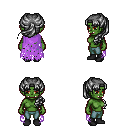
a pixel art fantasy rpg character, female body template, orc, green skin, maroon tattered cape, teal pants, gray princess hairstyle, black shoes, four views (front, back, left, right), 2x2 character sprite sheet, small pixel art, hard edges, no anti-aliasing